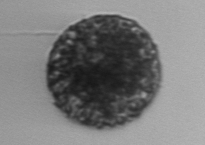
Label: Vicicitus_globosus